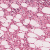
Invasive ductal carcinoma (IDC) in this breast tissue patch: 0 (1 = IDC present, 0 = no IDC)